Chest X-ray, PA view. Patient: 37 years old, sex F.
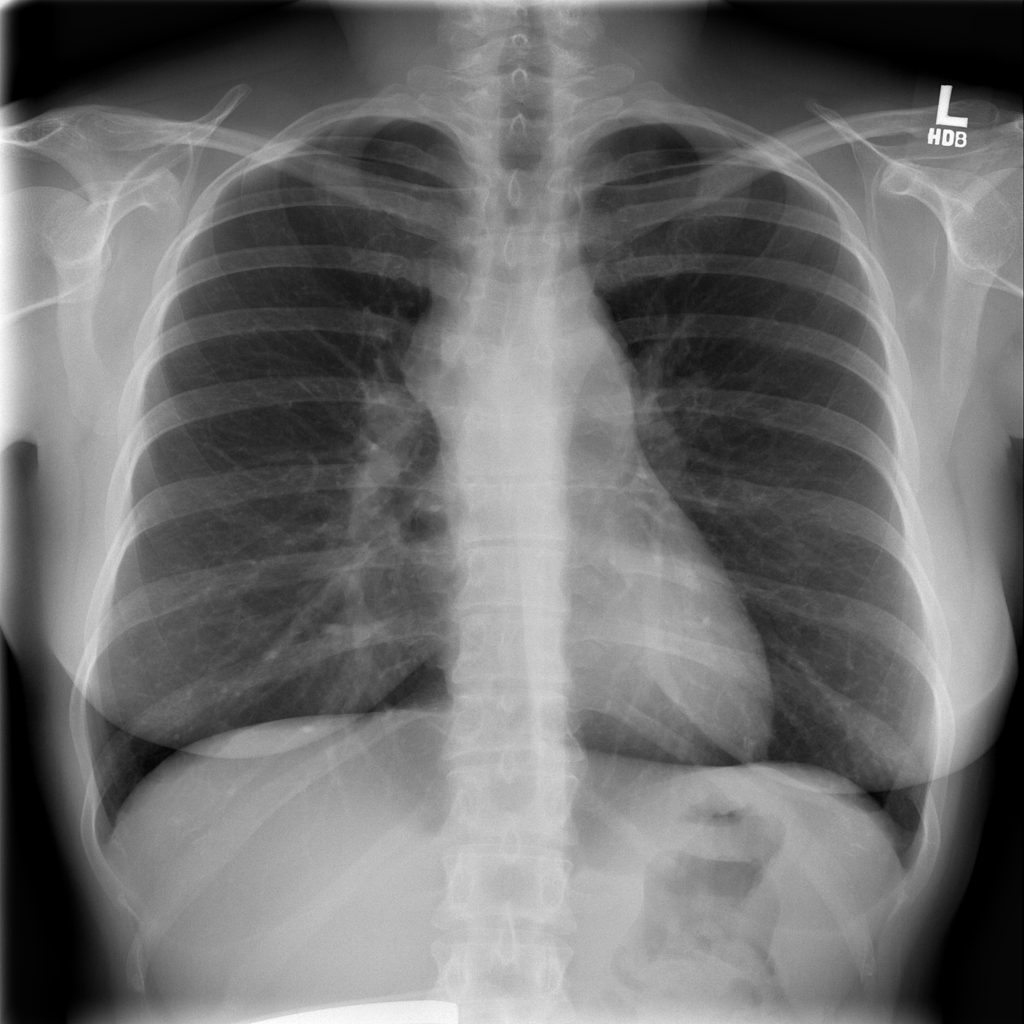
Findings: Mass